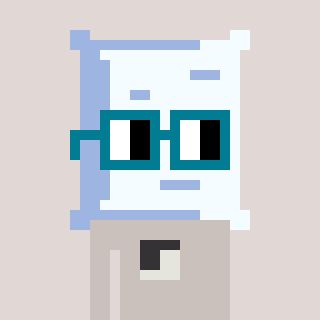
a pixel art character with square dark green glasses, a pillow-shaped head and a foggrey-colored body on a warm background